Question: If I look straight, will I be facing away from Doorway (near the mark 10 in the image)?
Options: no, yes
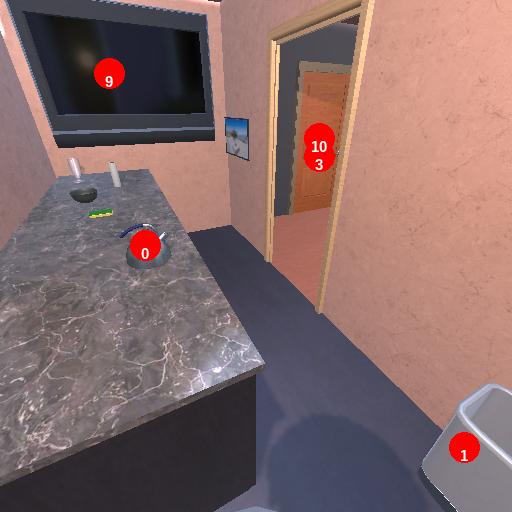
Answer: no